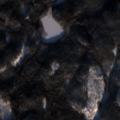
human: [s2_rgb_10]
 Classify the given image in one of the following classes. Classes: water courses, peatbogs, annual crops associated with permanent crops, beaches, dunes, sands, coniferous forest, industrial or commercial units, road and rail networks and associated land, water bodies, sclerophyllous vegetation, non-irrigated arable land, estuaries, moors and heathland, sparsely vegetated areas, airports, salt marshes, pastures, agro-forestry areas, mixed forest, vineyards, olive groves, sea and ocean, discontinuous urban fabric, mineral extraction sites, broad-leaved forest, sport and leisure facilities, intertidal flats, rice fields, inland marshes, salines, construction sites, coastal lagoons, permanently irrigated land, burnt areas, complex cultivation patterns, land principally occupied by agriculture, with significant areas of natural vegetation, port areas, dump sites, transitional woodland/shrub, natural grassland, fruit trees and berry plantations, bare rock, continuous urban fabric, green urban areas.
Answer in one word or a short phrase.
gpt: coniferous forest, transitional woodland/shrub